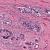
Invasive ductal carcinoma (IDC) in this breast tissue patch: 0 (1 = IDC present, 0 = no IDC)